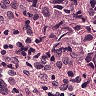
Metastatic tissue present: yes